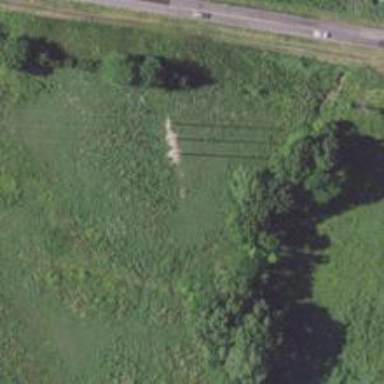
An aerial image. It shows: H-frame designed tower for power lines.